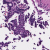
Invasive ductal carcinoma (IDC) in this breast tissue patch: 1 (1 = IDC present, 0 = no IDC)